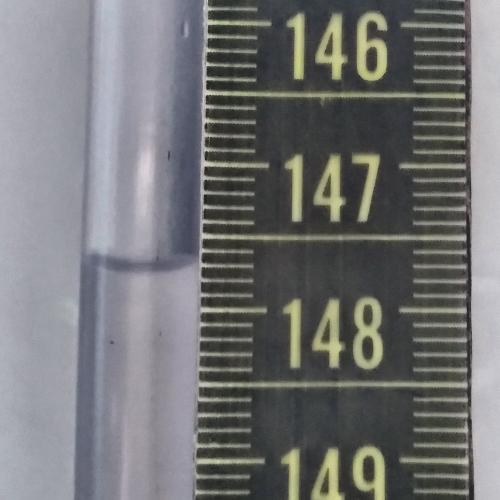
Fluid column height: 147.7 cm